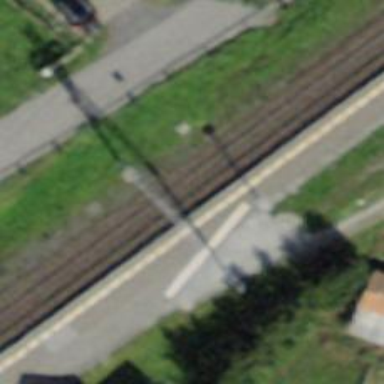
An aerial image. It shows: Railway signal.